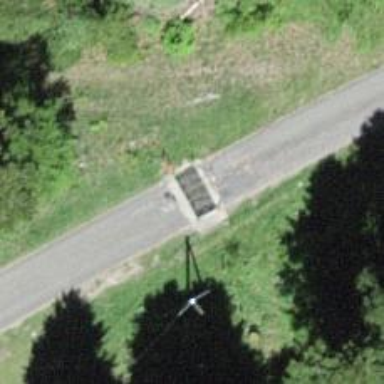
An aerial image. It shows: Cattle grid barrier.